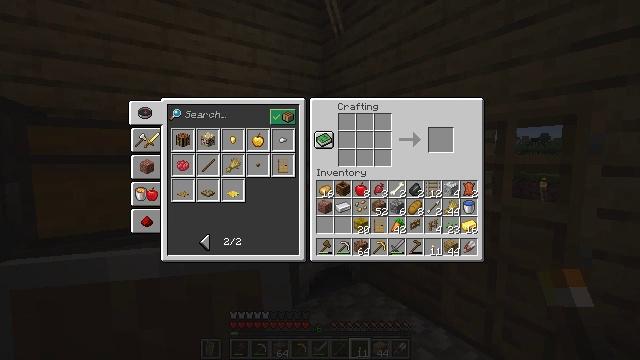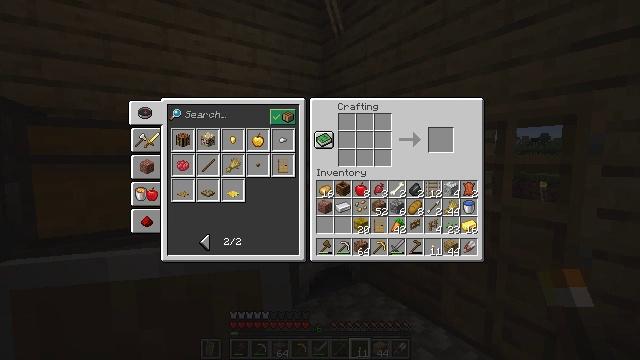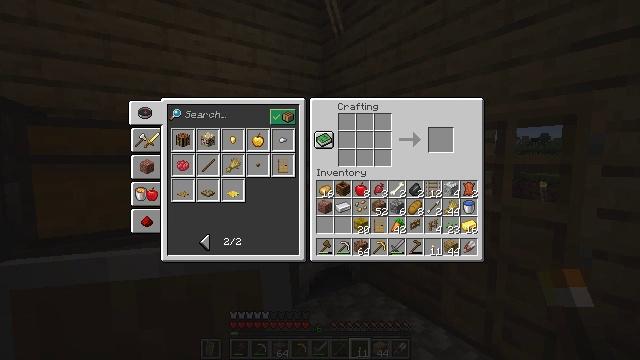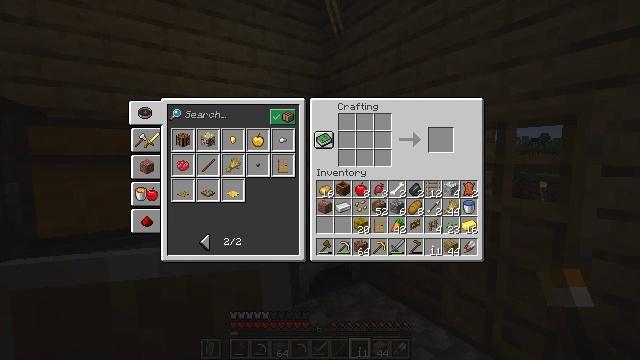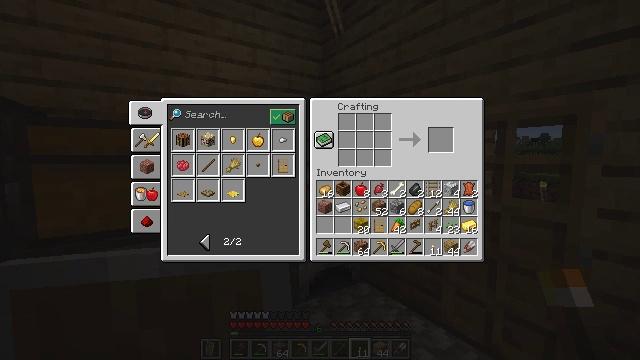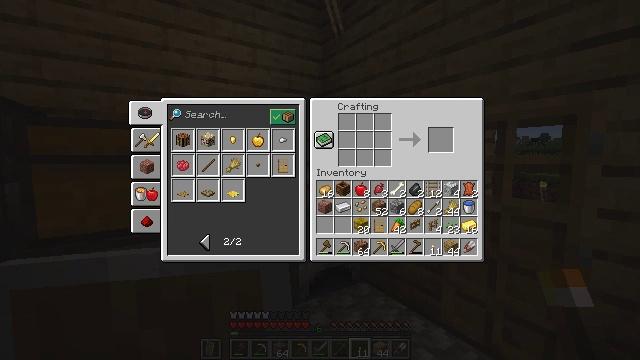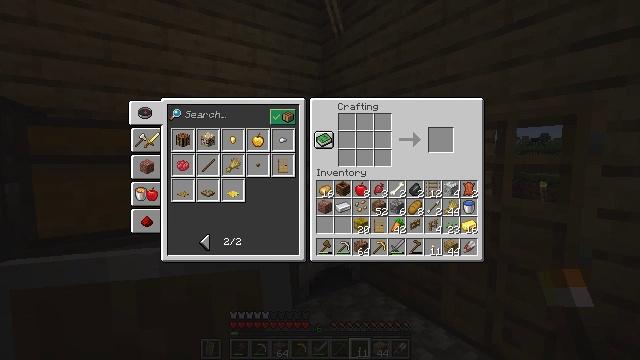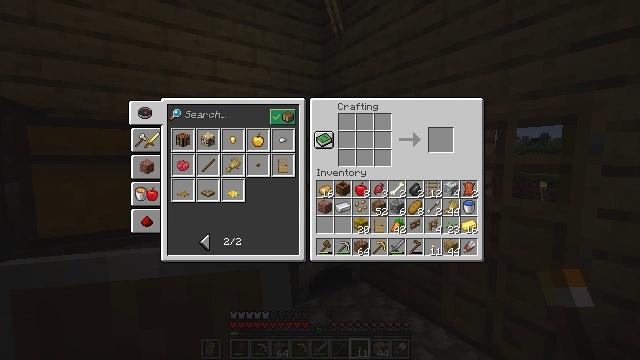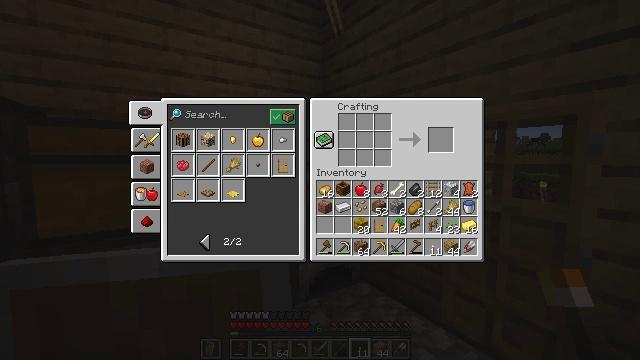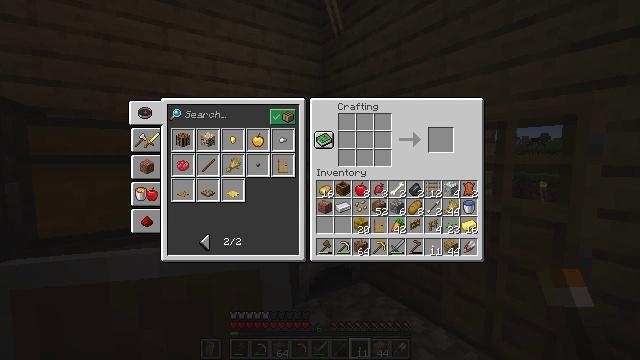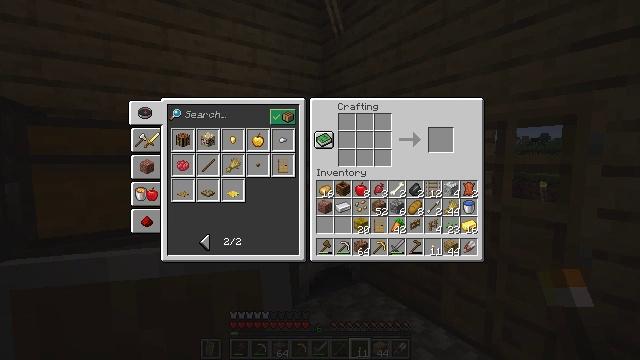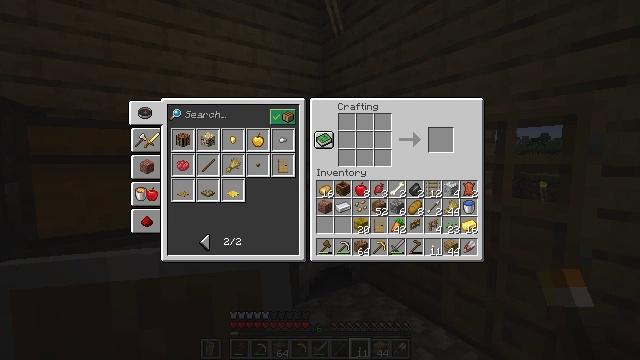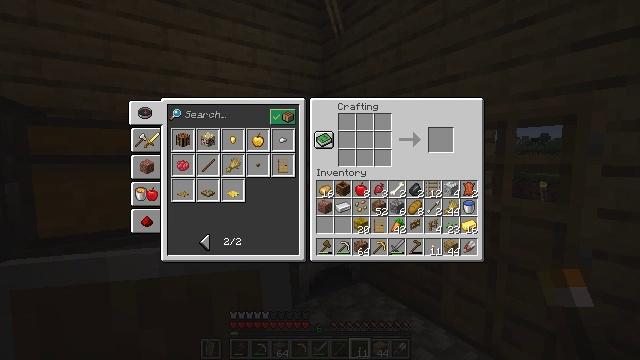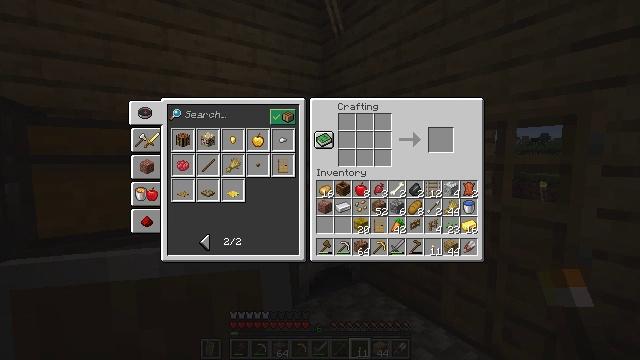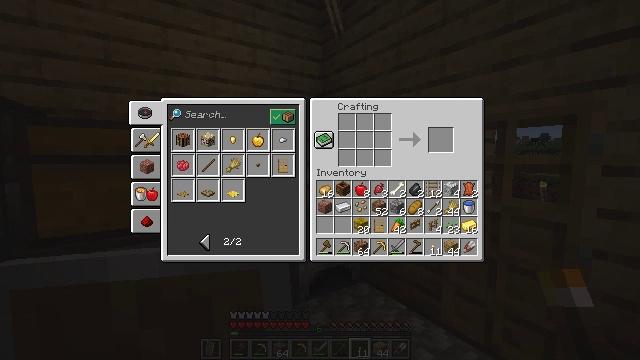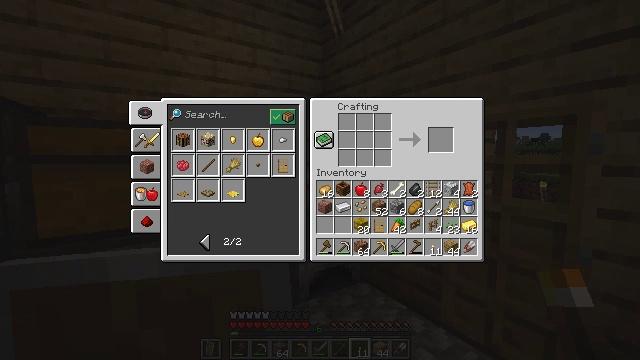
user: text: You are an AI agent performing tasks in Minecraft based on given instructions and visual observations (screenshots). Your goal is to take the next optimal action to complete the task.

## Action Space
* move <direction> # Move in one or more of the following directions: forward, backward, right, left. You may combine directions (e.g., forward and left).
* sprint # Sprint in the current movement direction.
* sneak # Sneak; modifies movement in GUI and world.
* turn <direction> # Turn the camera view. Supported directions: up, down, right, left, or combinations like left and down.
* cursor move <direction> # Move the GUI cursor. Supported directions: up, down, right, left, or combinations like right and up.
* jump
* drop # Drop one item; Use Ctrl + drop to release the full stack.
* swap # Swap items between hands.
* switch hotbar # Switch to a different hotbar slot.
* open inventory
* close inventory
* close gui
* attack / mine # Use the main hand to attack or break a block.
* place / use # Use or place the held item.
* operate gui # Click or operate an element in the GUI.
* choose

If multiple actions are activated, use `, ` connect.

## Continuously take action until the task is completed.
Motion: motion action
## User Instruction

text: Mix gold and an apple to produce a golden apple.
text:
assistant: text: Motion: no_op
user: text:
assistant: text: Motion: no_op
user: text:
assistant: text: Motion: no_op
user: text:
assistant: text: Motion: no_op
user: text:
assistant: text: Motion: no_op
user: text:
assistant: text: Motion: no_op
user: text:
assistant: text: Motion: no_op
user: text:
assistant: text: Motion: no_op
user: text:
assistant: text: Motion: no_op
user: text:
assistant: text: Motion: no_op
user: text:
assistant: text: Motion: no_op
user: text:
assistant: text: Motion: no_op
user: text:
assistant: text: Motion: no_op
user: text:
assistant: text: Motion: turn left
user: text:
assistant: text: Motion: no_op
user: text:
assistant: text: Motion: no_op
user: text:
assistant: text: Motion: no_op
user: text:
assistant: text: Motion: no_op
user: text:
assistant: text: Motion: no_op
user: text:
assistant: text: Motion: no_op
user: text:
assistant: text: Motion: no_op
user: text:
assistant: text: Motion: no_op
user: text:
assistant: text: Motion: no_op
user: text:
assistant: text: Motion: no_op
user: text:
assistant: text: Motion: no_op
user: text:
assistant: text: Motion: no_op
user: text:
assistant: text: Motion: no_op
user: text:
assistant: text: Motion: no_op
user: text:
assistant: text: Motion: turn right and up
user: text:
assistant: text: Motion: no_op